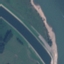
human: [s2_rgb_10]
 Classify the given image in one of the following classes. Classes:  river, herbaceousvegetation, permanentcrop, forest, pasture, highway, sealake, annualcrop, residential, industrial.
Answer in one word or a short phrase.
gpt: River